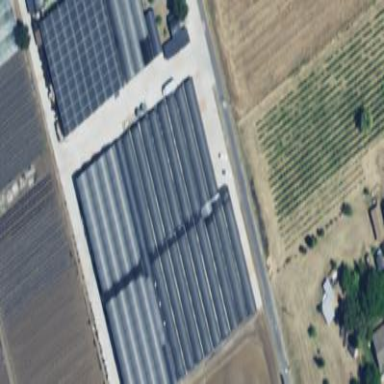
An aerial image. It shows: Plant nursery area.